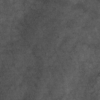
Label: not_dusty